Interaction volume radius: 10 \u00c5
Interaction volume height: 25 \u00c5
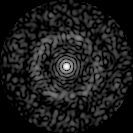
Disorder parameter: 0.8436